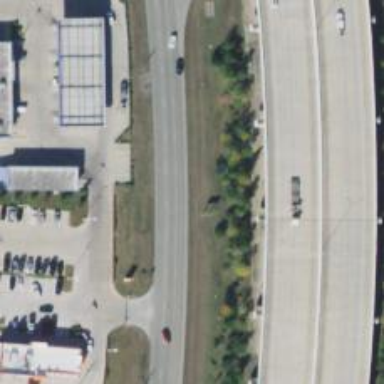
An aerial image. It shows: Secondary road with frontage road.